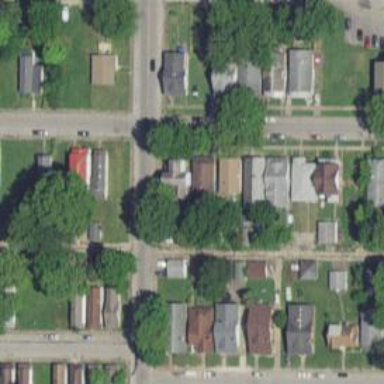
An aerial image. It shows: Alley classified as service road.